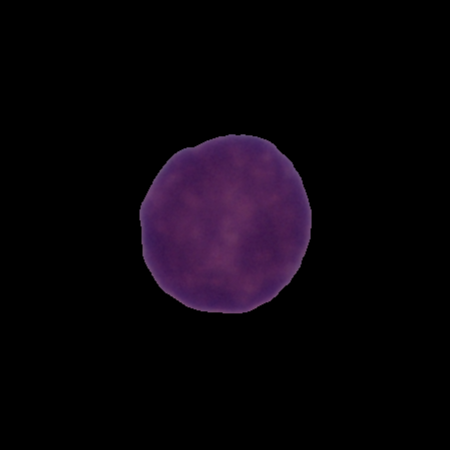
Label: healthy